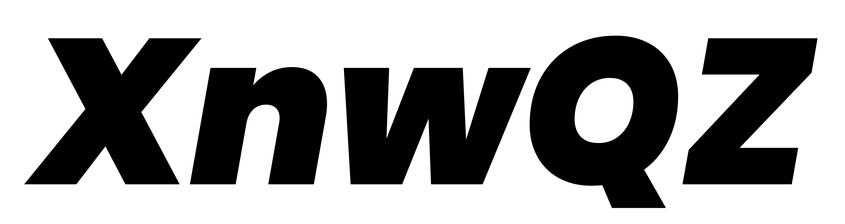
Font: Poppins-BlackItalic